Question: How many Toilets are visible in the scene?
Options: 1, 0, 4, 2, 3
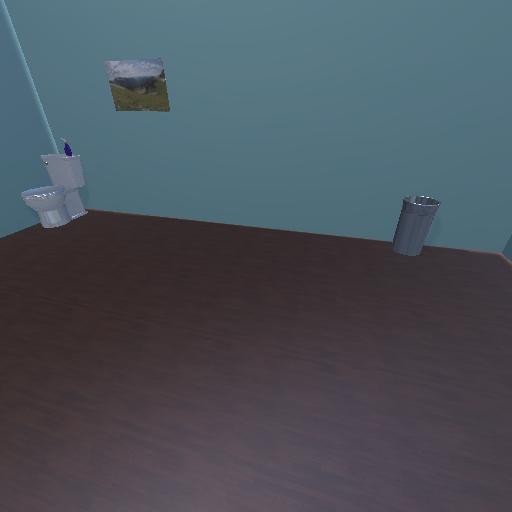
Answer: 1